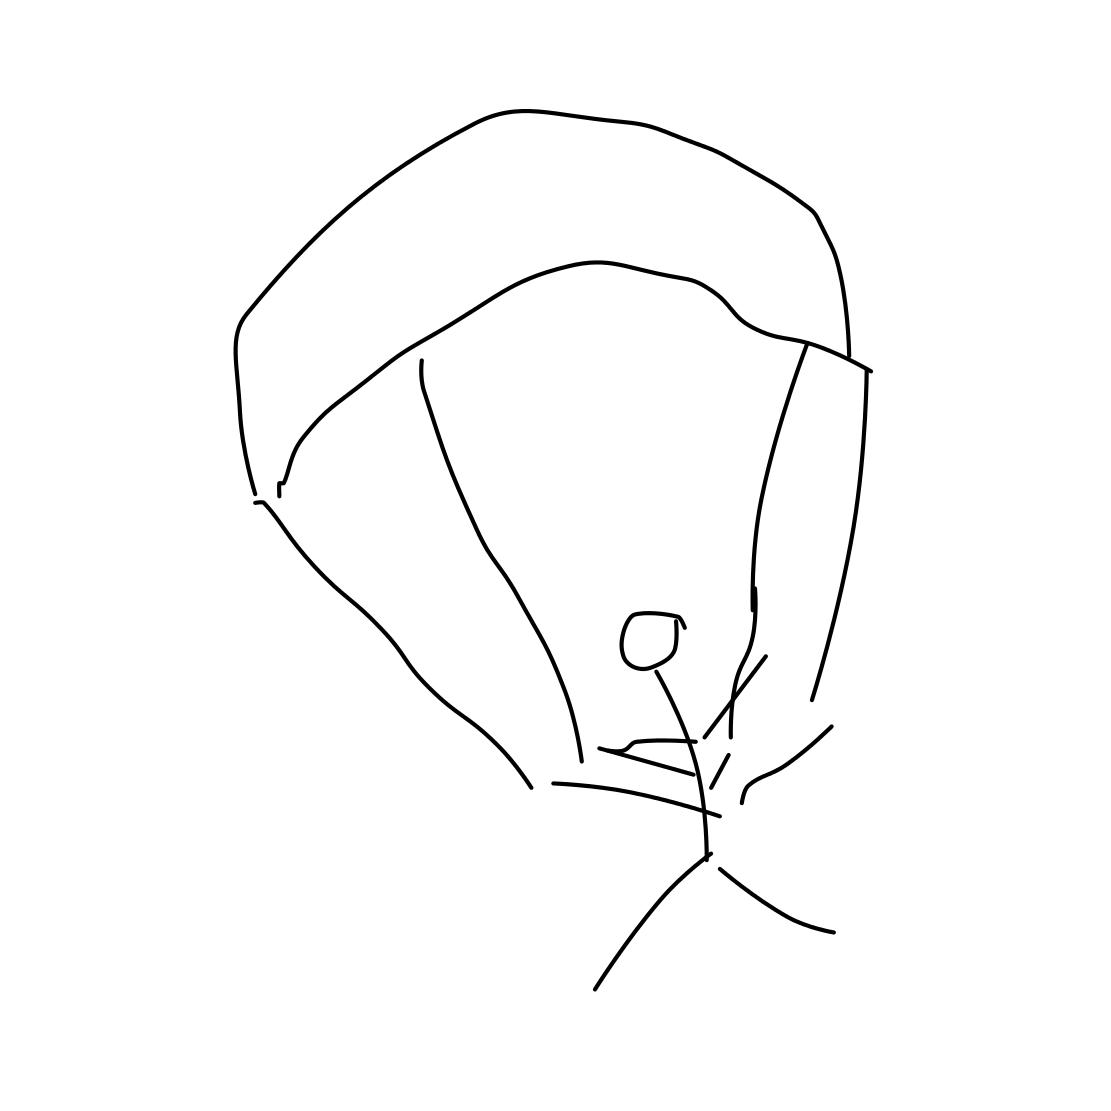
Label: parachute